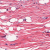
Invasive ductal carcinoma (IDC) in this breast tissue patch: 0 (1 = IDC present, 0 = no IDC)